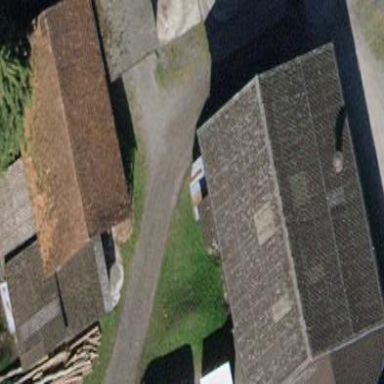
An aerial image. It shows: Shed.